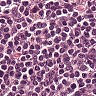
Metastatic tissue present: no